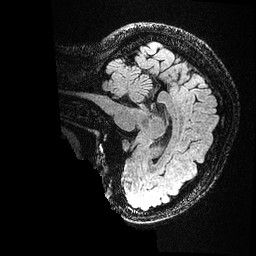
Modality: FLAIR
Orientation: sagittal
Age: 27
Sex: female
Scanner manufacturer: ge
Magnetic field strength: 3 T
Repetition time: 4.802 s
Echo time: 0.1158 s